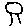
Label: tree